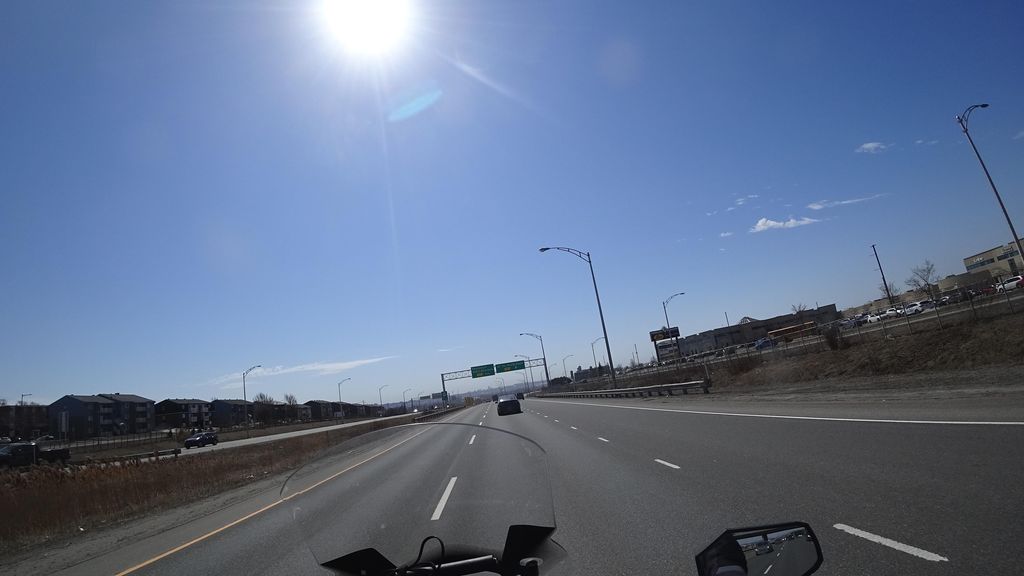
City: quebec_city